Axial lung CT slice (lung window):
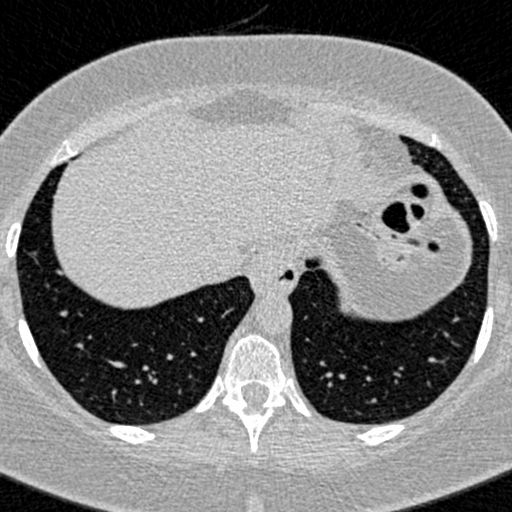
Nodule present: no